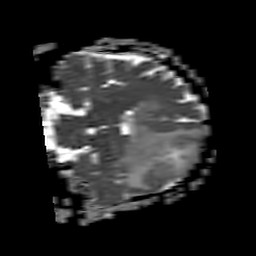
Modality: ADC
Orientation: coronal
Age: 54
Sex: male
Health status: ill
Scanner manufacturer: philips
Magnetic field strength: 3 T
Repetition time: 3.8 s
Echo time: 0.09 s